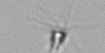
Label: Calciopappus